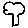
Label: tree